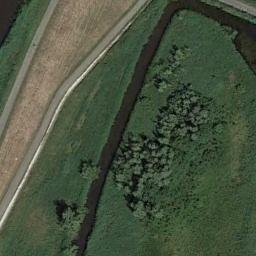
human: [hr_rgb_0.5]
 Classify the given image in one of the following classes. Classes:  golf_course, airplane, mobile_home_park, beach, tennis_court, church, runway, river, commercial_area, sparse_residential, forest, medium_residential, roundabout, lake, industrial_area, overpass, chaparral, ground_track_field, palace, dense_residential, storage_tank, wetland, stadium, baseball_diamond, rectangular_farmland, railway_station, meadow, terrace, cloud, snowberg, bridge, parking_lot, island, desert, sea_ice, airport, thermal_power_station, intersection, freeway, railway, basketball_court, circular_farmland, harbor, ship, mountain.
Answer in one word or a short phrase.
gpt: meadow